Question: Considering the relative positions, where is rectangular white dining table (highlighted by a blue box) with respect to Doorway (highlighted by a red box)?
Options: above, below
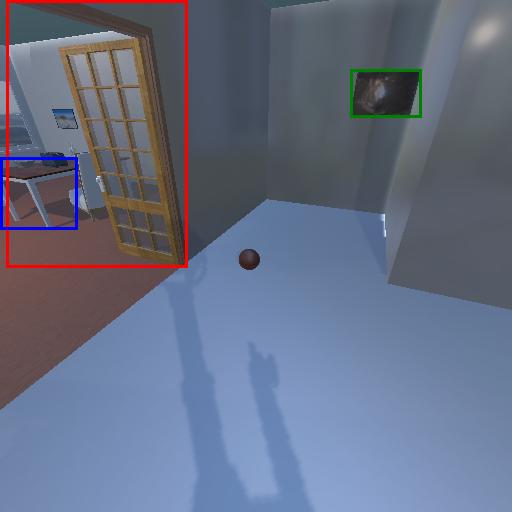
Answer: above